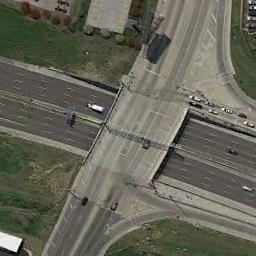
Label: overpass